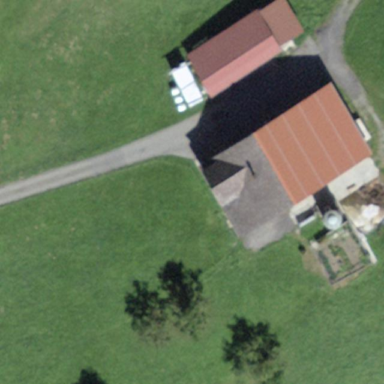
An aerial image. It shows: Farm building.